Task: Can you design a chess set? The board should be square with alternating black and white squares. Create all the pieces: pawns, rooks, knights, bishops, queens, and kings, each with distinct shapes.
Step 559:
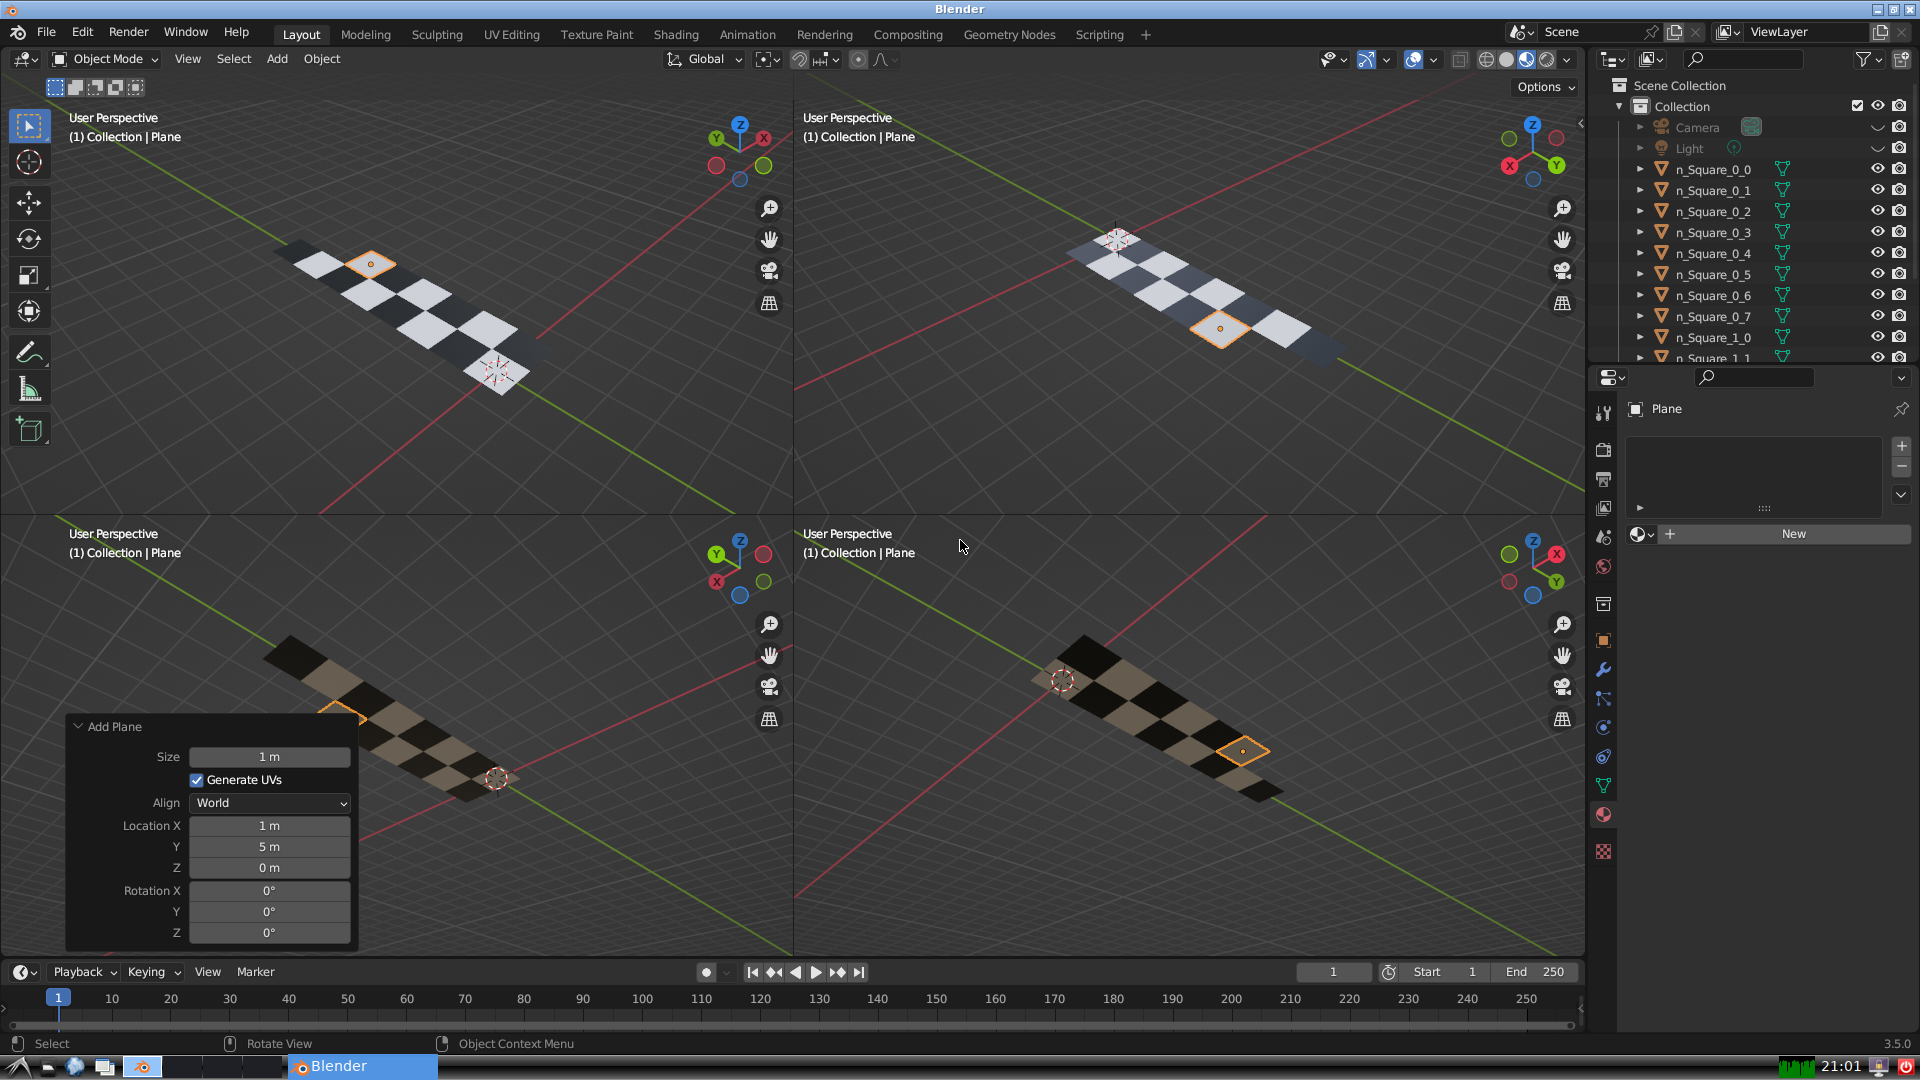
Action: {"mouse_move": [1608, 631]}